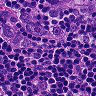
Metastatic tissue present: yes